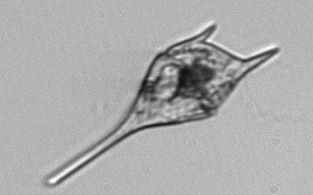
Label: Tripos_lineatus